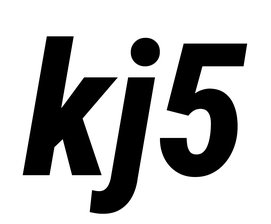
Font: Roboto-Italic_Condensed_ExtraBold_Italic